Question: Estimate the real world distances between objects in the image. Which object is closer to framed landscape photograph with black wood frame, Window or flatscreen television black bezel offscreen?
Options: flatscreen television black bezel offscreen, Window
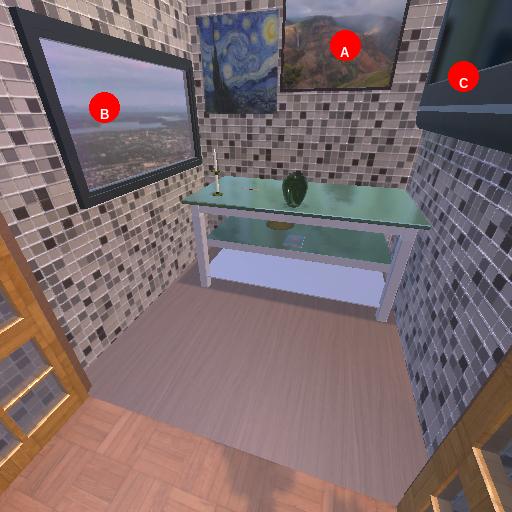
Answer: flatscreen television black bezel offscreen